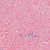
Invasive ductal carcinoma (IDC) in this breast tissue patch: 0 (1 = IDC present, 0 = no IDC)